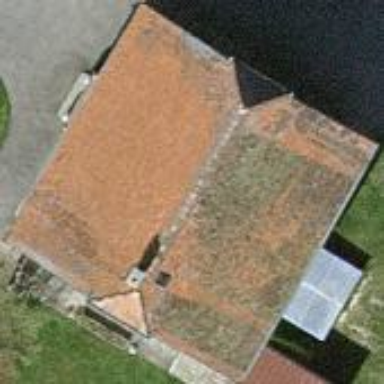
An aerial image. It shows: Detached building with gabled roof.